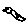
Label: bird